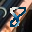
Label: 8